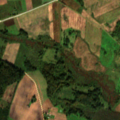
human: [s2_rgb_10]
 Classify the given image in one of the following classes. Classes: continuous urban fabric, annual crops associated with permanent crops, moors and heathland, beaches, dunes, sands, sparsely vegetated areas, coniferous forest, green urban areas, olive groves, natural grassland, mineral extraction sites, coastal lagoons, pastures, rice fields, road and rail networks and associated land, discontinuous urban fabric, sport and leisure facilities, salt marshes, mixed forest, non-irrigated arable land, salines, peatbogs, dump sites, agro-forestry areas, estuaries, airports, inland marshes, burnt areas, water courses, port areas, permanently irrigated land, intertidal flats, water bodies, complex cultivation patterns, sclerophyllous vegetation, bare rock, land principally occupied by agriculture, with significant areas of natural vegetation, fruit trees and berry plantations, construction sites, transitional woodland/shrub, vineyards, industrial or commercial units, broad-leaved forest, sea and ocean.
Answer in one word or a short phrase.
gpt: non-irrigated arable land, pastures, complex cultivation patterns, mixed forest, transitional woodland/shrub, inland marshes